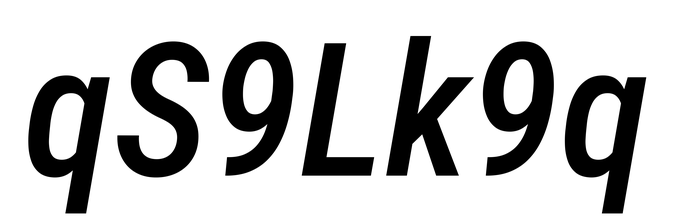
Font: Roboto-Italic_Condensed_Medium_Italic